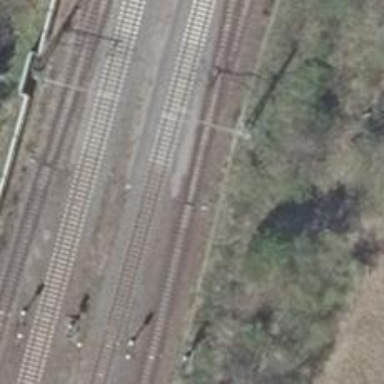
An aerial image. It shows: Rail siding with electrified contact lines.